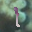
Label: 1